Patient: sex M, age 64
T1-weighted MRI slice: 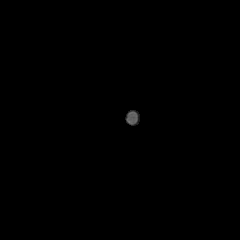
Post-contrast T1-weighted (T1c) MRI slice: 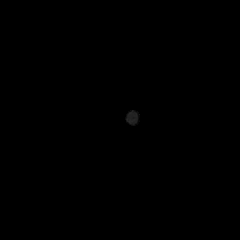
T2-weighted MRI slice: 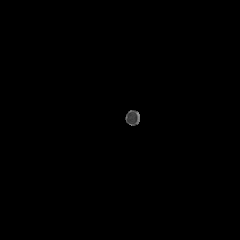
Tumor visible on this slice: no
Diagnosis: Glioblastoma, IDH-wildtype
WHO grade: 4